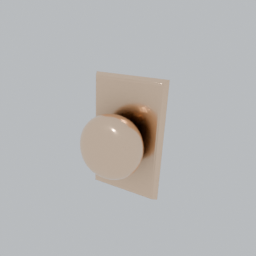
Label: mechanical